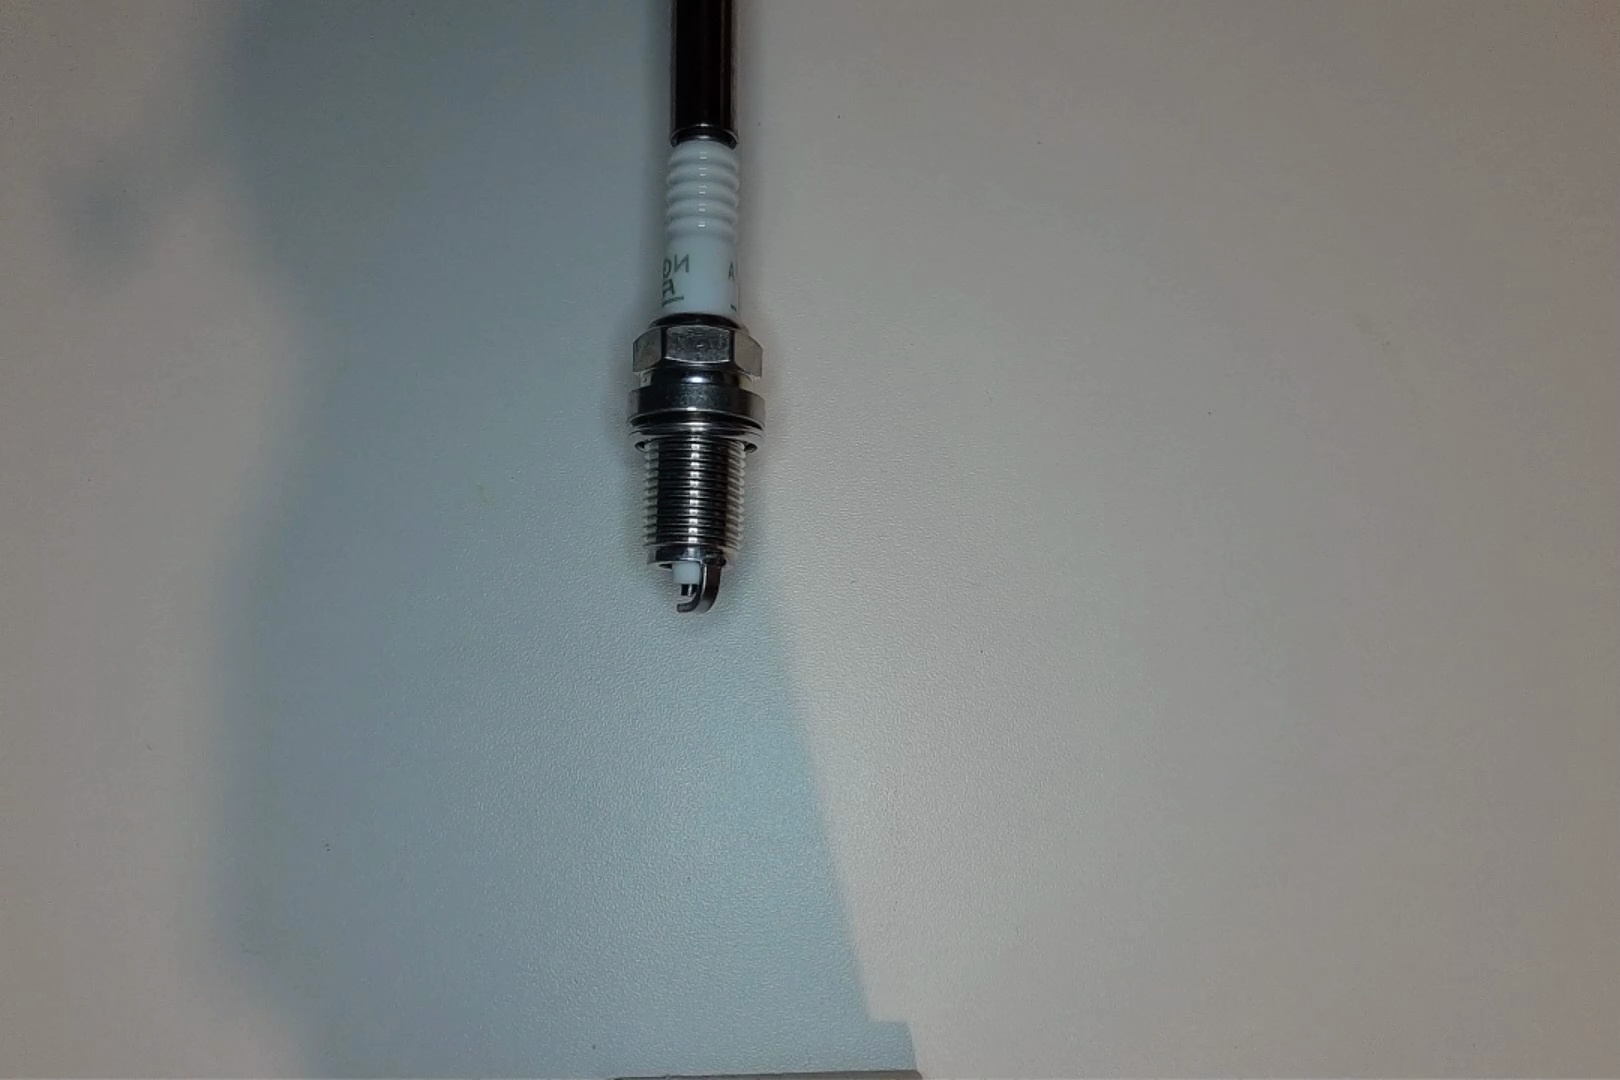
Label: no anomaly